Field crop: maize
Growth stage: 1
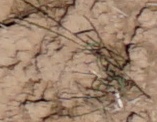
Species: lolium